Interaction volume radius: 5 \u00c5
Interaction volume height: 30 \u00c5
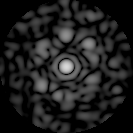
Disorder parameter: 0.6503